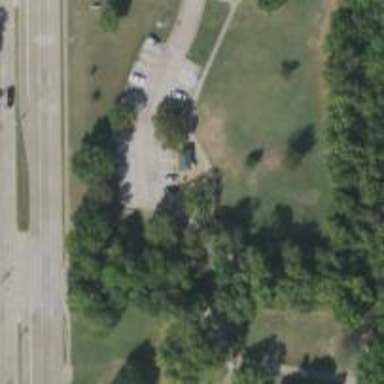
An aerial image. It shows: Disc golf tee area.